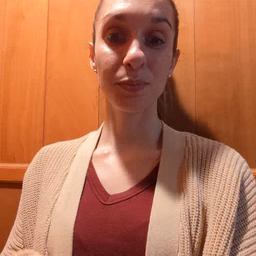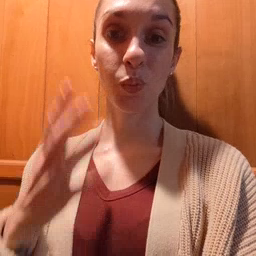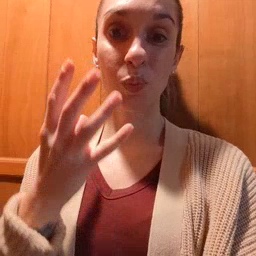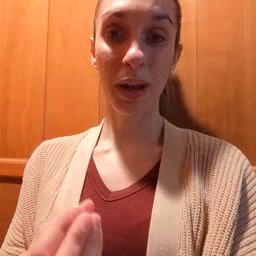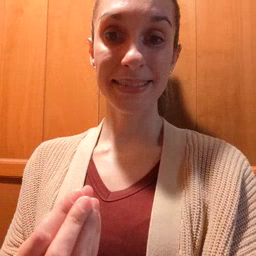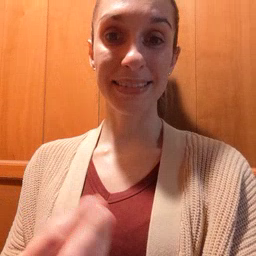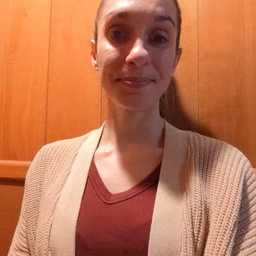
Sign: wet